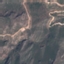
Land use / land cover: HerbaceousVegetation